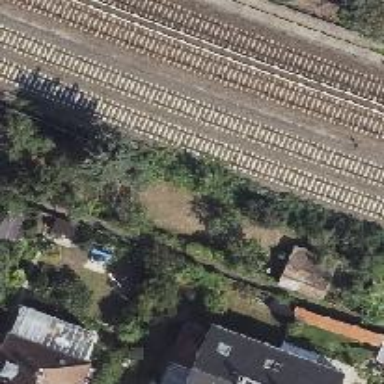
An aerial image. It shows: Railway milestone.